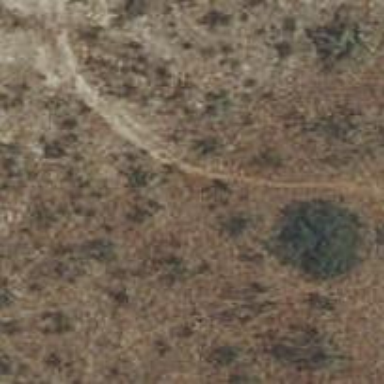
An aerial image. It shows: Unpaved track road.